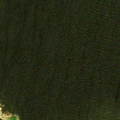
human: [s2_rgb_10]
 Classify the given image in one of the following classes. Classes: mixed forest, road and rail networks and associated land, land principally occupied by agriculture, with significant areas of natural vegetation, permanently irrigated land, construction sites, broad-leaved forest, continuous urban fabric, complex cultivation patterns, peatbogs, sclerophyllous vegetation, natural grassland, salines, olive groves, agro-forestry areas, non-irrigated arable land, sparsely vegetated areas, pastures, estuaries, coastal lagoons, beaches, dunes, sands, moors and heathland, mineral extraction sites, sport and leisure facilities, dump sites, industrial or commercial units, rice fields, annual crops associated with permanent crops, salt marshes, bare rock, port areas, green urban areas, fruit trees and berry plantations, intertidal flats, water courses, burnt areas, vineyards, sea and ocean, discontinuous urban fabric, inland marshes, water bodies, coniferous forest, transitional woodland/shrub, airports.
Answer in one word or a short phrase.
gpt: sea and ocean